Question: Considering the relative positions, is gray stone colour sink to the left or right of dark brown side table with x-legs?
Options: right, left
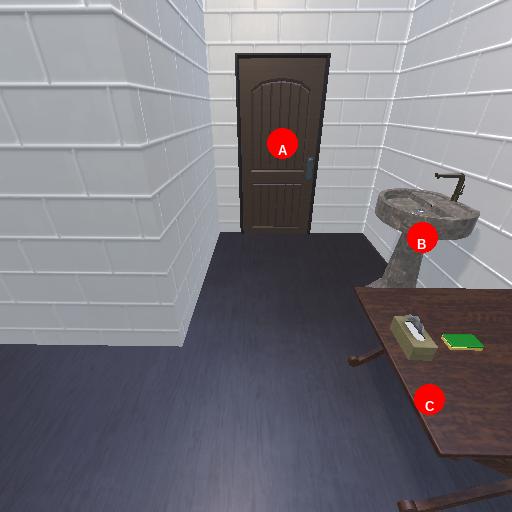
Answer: right